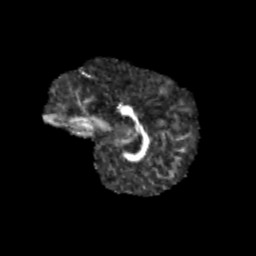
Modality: FA
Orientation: sagittal
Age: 9
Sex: female
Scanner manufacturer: siemens
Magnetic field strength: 3 T
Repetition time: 3.8 s
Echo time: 0.07 s